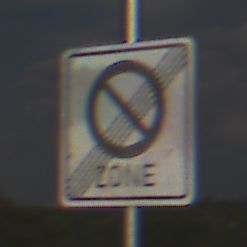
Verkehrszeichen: EndeEingeschraenktesHalteverbotZone
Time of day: MorningAfternoon
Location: Outdoor (Nature)
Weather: PartlyCloudy
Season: NotSpecified
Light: Natural